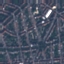
Land use / land cover: Residential